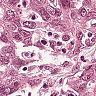
Metastatic tissue present: yes